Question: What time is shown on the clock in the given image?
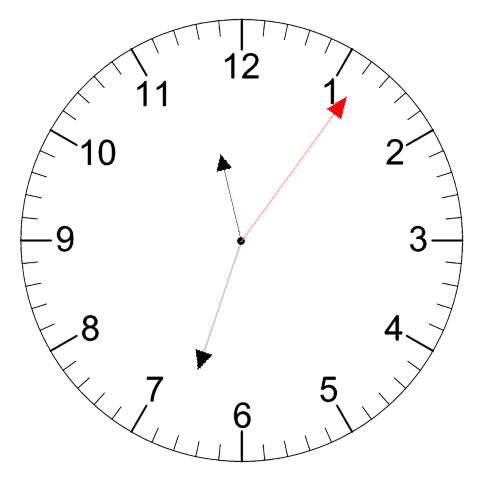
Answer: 11:33:06